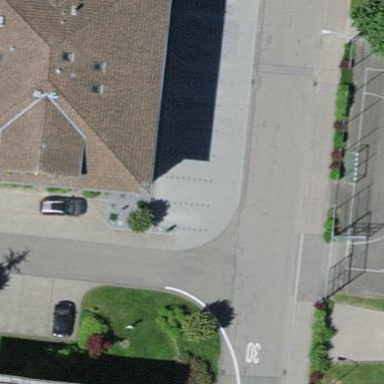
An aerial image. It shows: Parking available on the street side.